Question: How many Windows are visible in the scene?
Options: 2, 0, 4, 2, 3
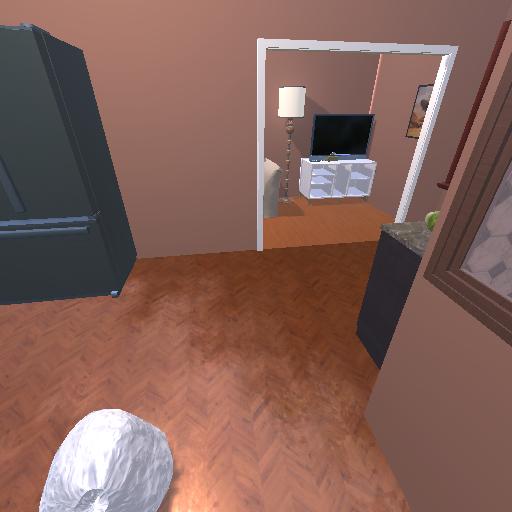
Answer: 2